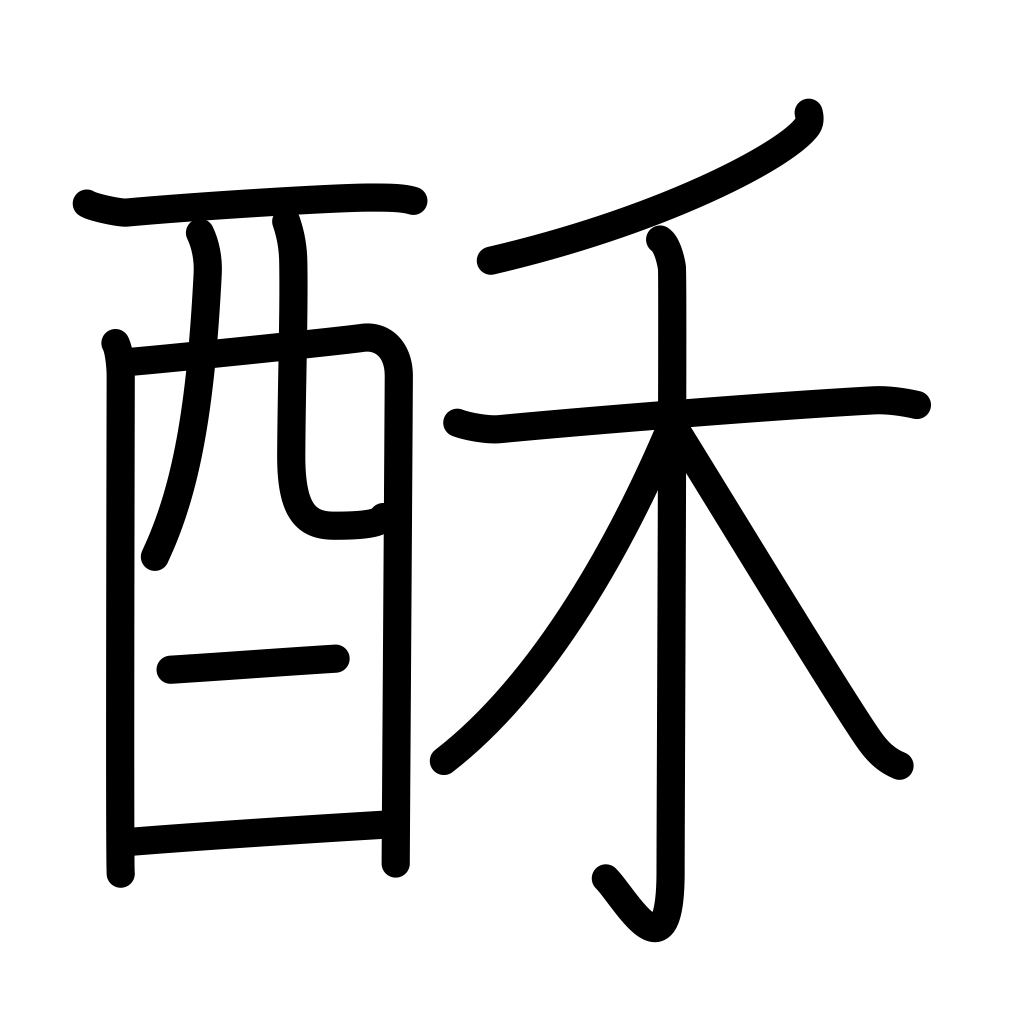
Meaning: milk